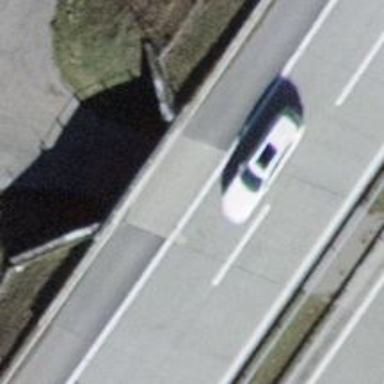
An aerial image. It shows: Asphalt track passing through tunnel with grade 1 surface quality.